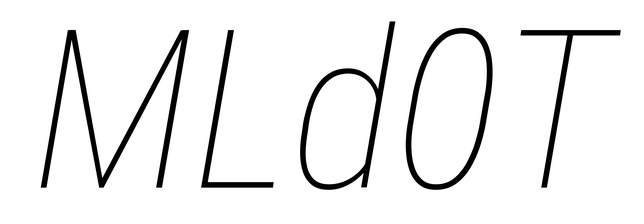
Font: Roboto-Italic_Condensed_Thin_Italic